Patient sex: F
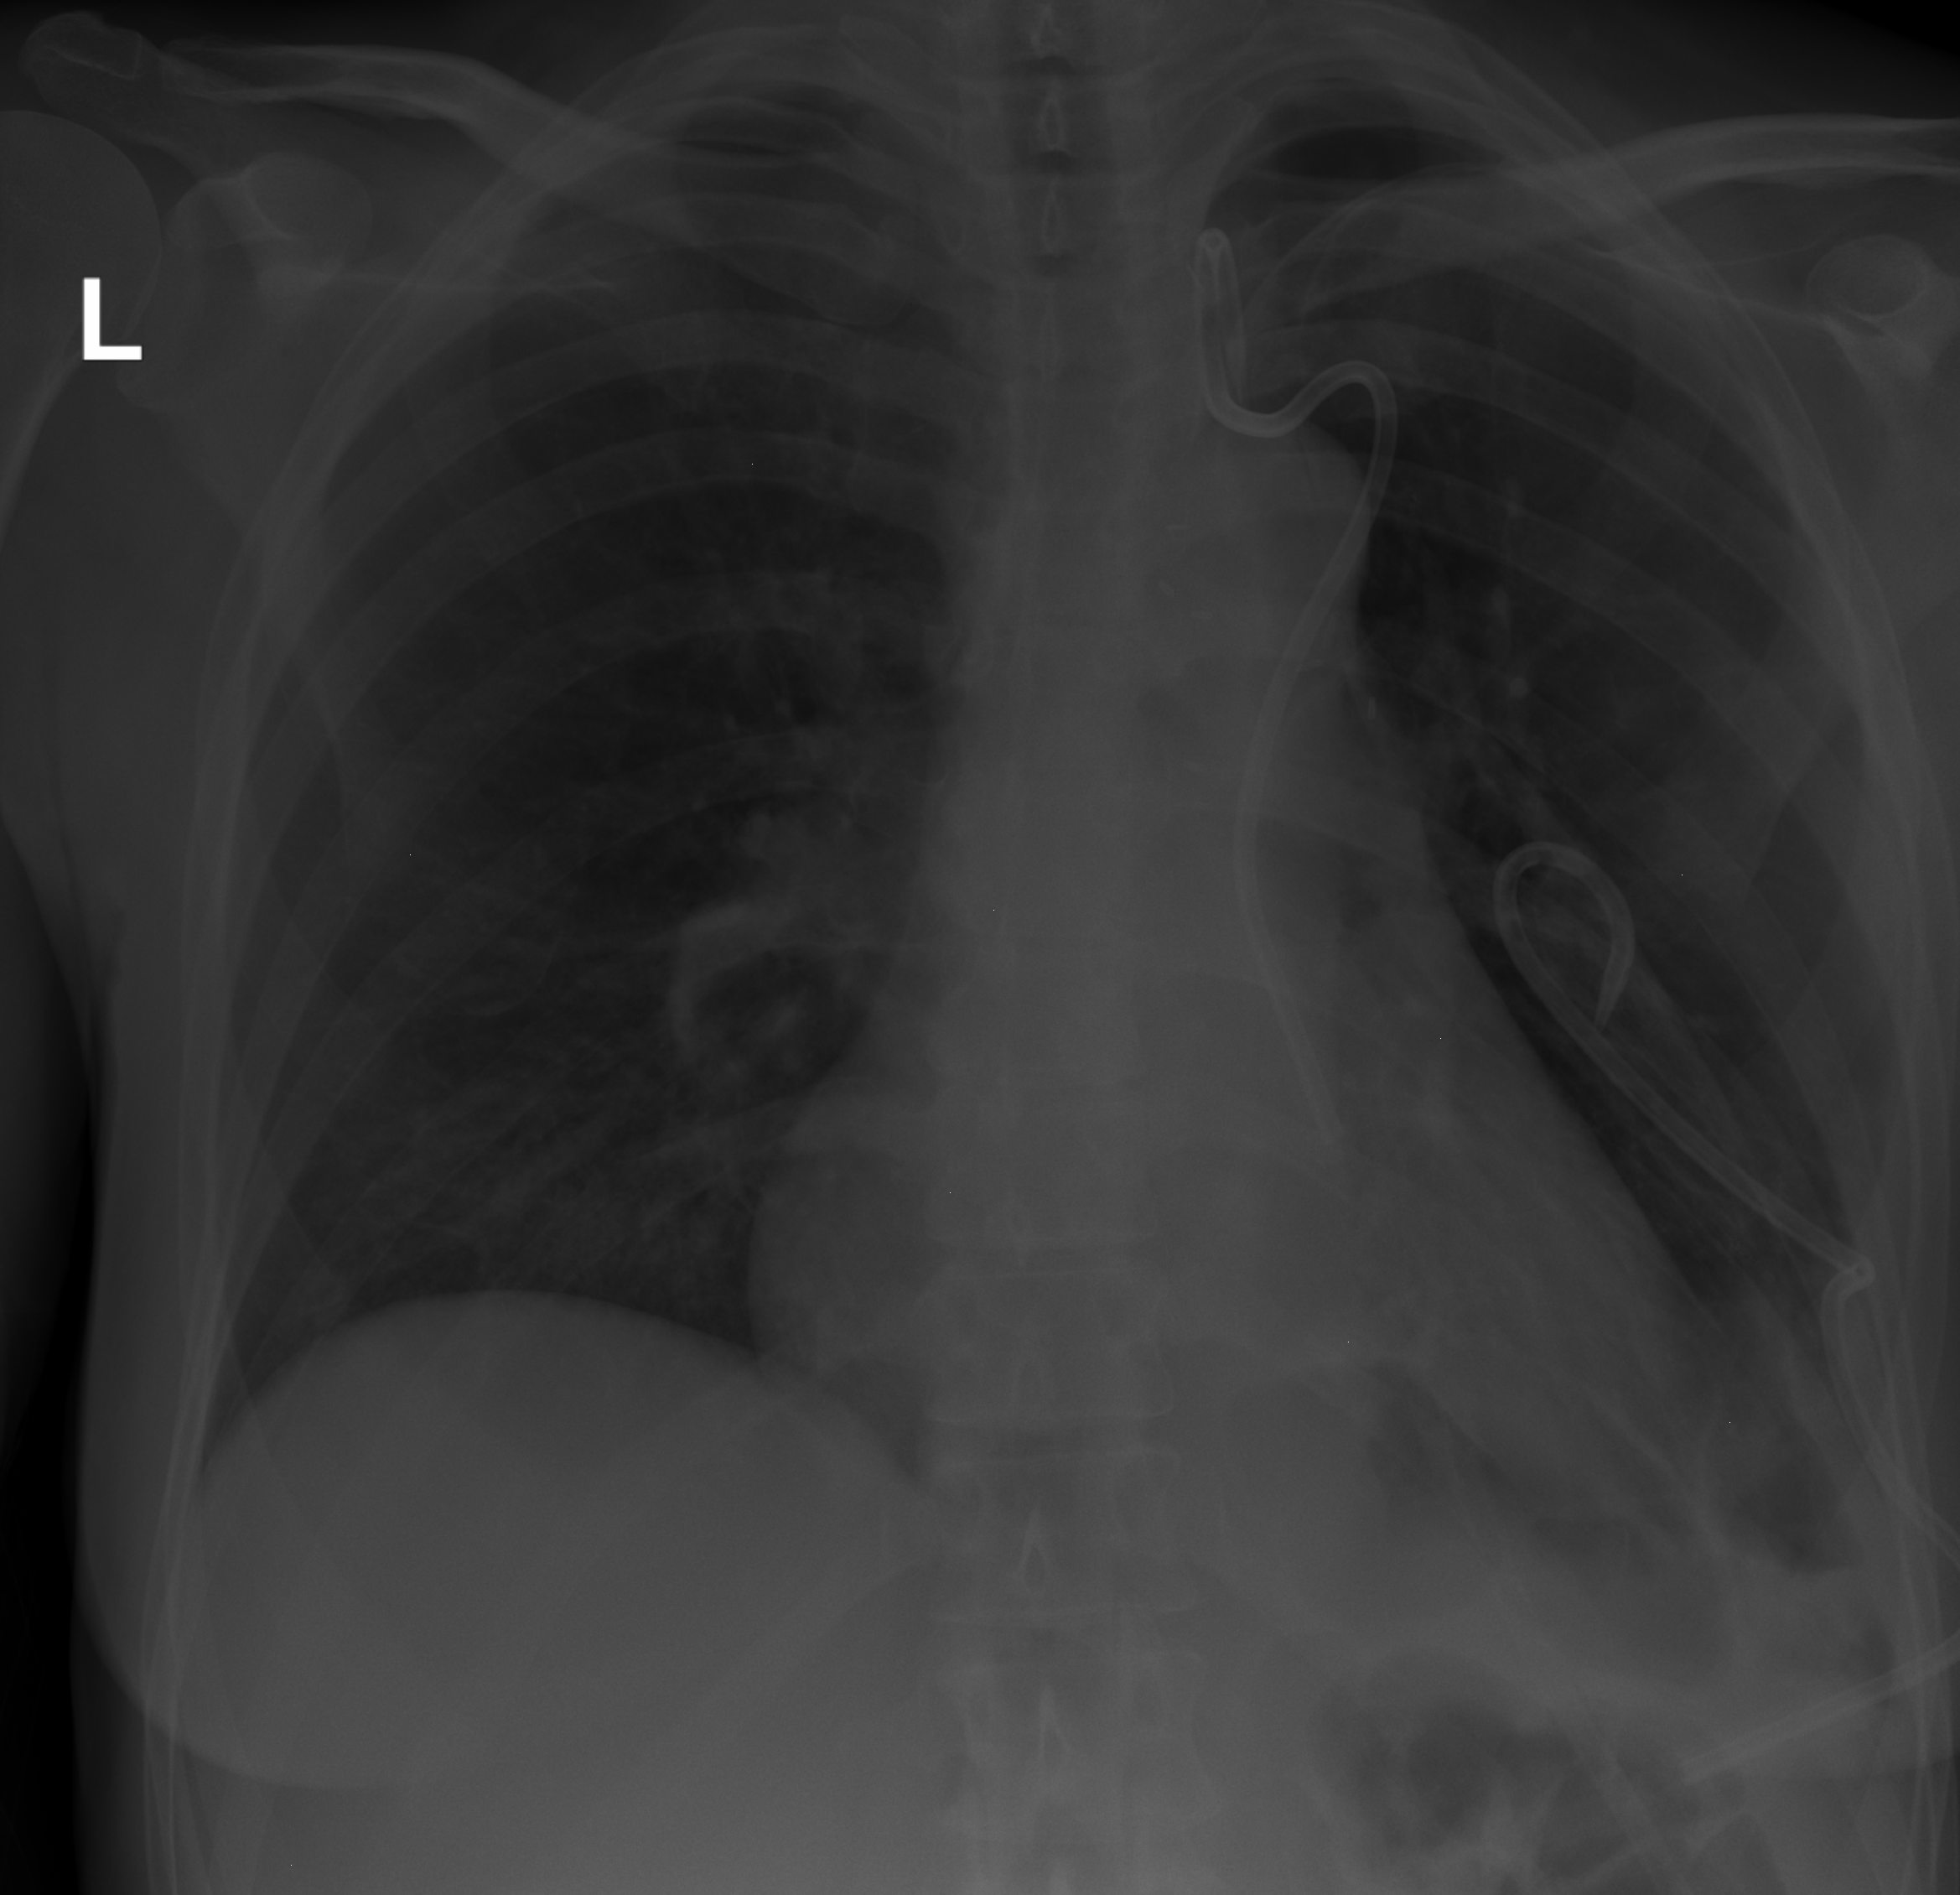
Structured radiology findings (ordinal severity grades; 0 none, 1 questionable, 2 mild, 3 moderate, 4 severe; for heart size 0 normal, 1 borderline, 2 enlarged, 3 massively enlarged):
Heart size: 2
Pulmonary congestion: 0
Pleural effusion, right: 0
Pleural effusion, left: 1
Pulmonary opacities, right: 0
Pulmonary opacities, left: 0
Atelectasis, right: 0
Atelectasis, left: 2